Brain MRI, t1w sequence, axial 2D slice.
Patient: age 29, sex M, weight 90 kg, height 1.9 m
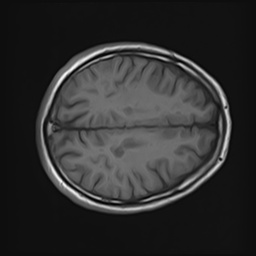